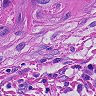
Metastatic tissue present: yes